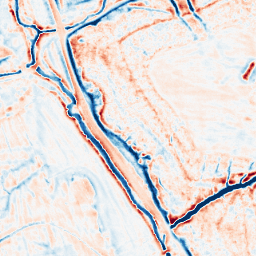
Category: edge_preserving
Decomposition family: bilateral
Decomposition parameters: d: 15
sigma_color: 25
sigma_space: 100
Upsampling method: sinc_blackman
Upsampling parameters: scale: 2
kernel_size: 4
Upsampling scale: 2